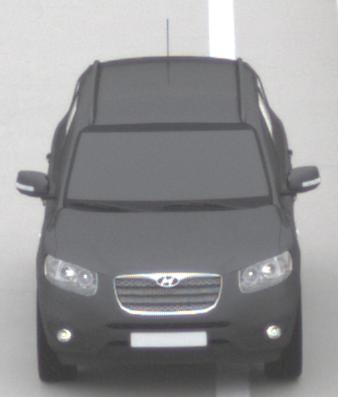
Make: Hyundai
Model: Santa Fe 2.4
Detailed model: Santa Fe (CM)
Model produced from: 2010/01
Model produced until: 2012/09
Doors: 5
Color: gray
Road condition: dry road
Daytime: midday
Contrast: low contrast